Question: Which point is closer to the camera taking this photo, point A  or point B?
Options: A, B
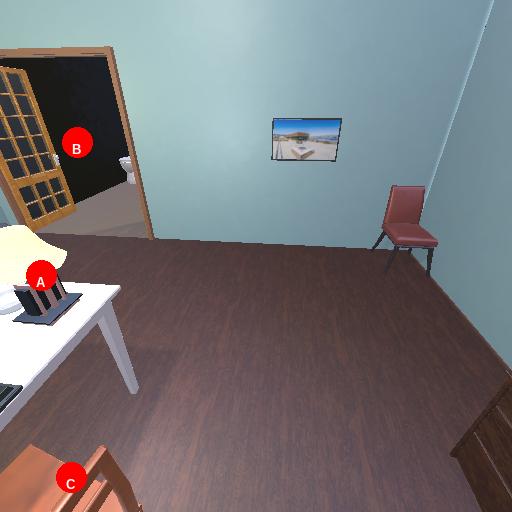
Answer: A